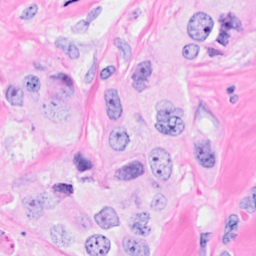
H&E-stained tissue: Breast